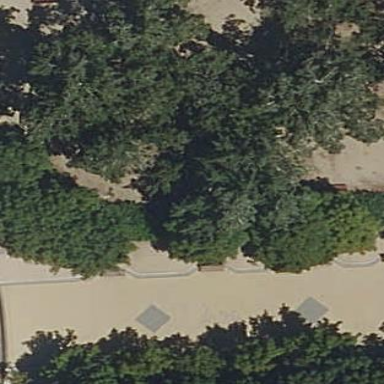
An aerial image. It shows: Garden enclosed by hedge.